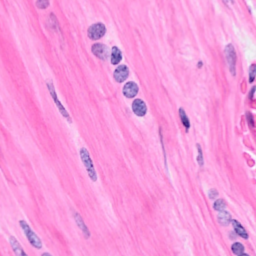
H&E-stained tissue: Breast